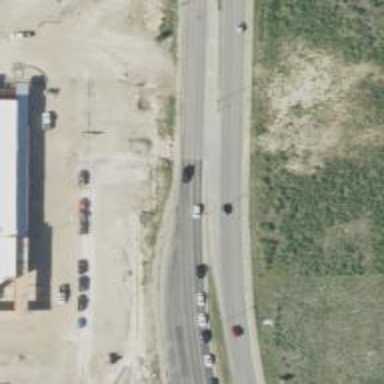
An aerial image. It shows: Tertiary road with asphalt surface.